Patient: sex M, age 72
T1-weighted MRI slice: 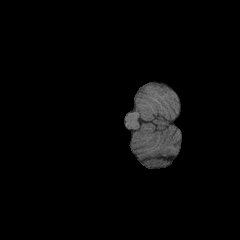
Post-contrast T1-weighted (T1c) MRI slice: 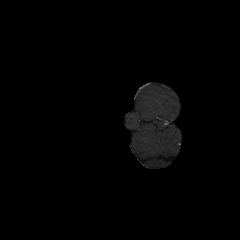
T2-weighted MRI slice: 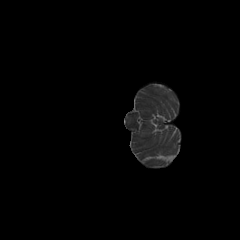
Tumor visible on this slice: no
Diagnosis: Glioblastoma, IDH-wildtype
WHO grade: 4